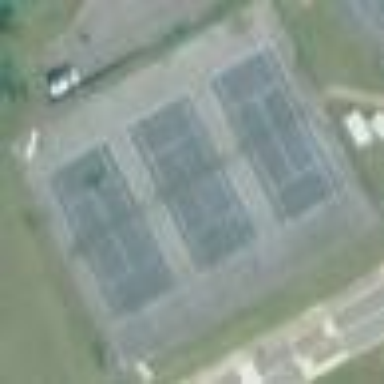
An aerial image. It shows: Tennis court on pitch designated for leisure land.